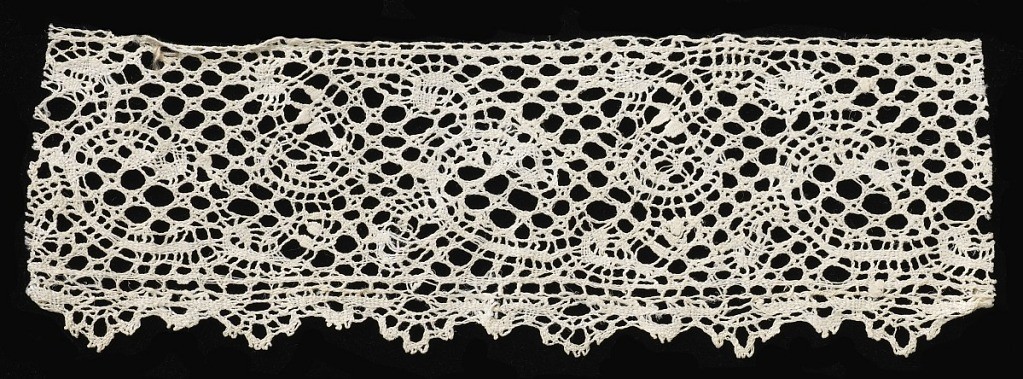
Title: Band
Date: late 17th century
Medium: linen Technique: bobbin lace, Binche style with Binche ground
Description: Fragment of a narrow band with a loose scrolling pattern.